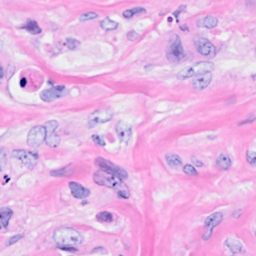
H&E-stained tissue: Breast